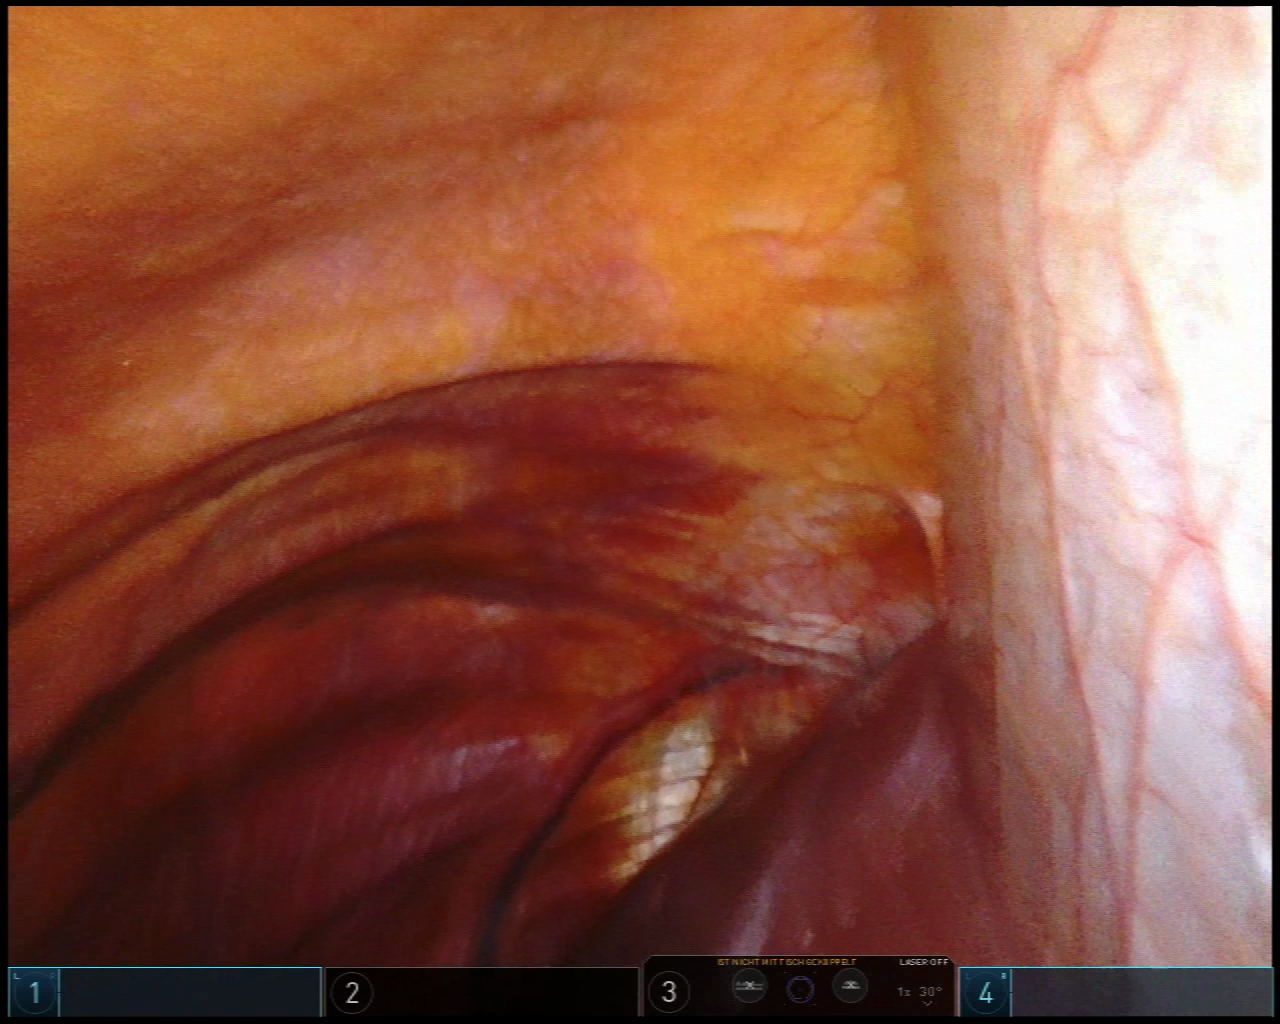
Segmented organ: liver
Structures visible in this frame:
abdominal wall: yes
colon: no
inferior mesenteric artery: no
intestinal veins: no
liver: yes
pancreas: no
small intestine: no
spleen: no
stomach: no
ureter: no
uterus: no
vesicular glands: no